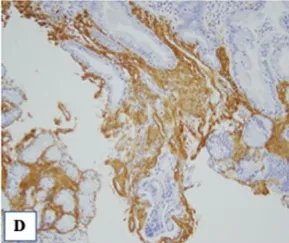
Contrast-enhanced CT, endoscopy and pathological findings of the biopsied intestinal mucosa. (D) Extra-cellular and peri-vascular deposits of amyloid reveal positive immunoreactivity with an antibody against amyloid A (x100).
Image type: pathology (immunostaining)